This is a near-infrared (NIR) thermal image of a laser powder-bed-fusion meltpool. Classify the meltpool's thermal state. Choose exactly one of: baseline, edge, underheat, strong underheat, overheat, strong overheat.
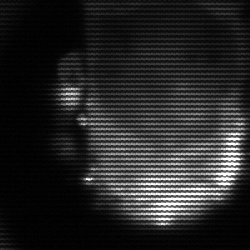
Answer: baseline